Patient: sex M, age 55
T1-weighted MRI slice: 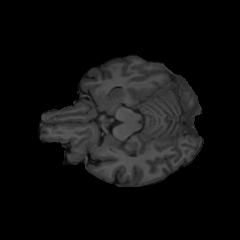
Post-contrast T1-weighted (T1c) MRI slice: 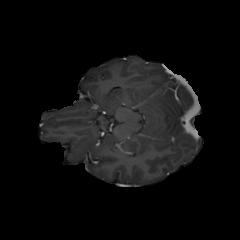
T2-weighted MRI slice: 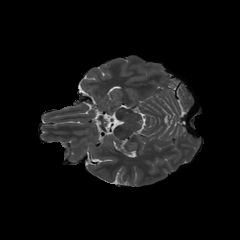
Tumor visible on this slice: no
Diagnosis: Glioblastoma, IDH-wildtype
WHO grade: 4